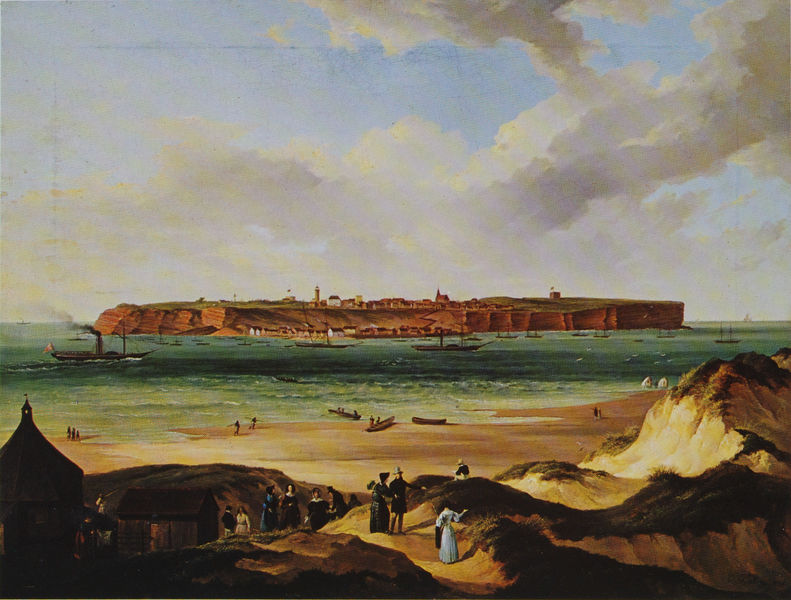
Titel: Ansicht der Insel Helgoland
Künstler: Johann Georg Christian Perlberg
Standort: München
Institution: Neue Pinakothek
Schlagwörter: blau, dunkel, felsen, gemälde, himmel, mann, meer, schatten, wasser, weiß, wolken, frauen, gelb, grün, landschaft, menschen, sand, see, sitzen, stadt, ufer, bewegung, braun, damen, frau, grau, hell, hut, kleid, kleider, licht, männer, dame, gras, haus, rot, schirm, tier, tiere, weg, wolke, beige, fest, gesellschaft, leute, malerei, zylinder, mensch, bild, öl, ferne, horizont, häuser, hügel, gehen, gewässer, hütte, kirche, qualm, rauch, sonne, insel, land, figur, realismus, paar, england, boot, boote, kamin, kinder, schornstein, schuppen, turm, helldunkel, hellblau, landschft, gischt, küste, schiff, schiffe, segel, sommer, strand, welle, wellen, ansicht, naturalismus, fahne, fischer, flagge, mast, düne, dünen, fels, dorf, landschaftsmalerei, steil, hütten, ausflug, hafen, masten, dampf, dampfer, dampfschiff, flut, möwe, möwen, seestück, staffage, wogen, blue, church, crowd, hat, men, oil, people, red, white, women, black, dress, dresses, figures, green, grey, painting, woman, yellow, ruderboot, rudern, brown, betrachter, klippe, ozean, steilküste, kirchen, spaziergang, sandstrand, leuchtturm, geld, felsig, baun, leinwand, fisch, glocke, smoke, sandstein, cliff, cloud, clouds, heaven, man, rock, rocks, sky, boat, building, girl, hill, hills, house, lake, landscape, mountain, mountains, ocean, orange, sea, ship, shore, water, waves, kapelle, horizon, houses, island, roof, sun, tower, siedlung, boy, noble, fähre, laute, spaziergänger, nordsee, coast, grass, light, river, path, view, color, realism, hats, walking, birds, couple, ladschaft, azur, beach, boats, cliffs, cloudy, sail, seascape, wave, flag, zelt, town, inseln, sunlight, victorian, outside, person, sunny, city, day, flags, festland, ankerplatz, fort, nachen, antique, temple, buildings, menschne, walk, moire, dampfboot, english, harbor, harbour, überschau, canoe, fire, cottage, sylt, calm, oberland, ausflugsinsel, blue dress, clue, couples, dune, dunes, eiland, gowns, helgoland, hochsee, hochseeinsel, horizonz, hügeld, isle, knolls, leisure, lighthouse, outdoors, perople, play, poeple, riff, schaufelraddampfer, seaside, ships, steam, steamboat, strandhäuser, tent, tourist, travel, unterland, vacation, verschattung, victorians, walkers, sunset, bay, paint, fishermen, rowboat, entfernung, shrubs, top hat, schif, humans, port, klippen, sailing, seashore, el greco, dali, cylinder, rocky, moat, dock, landing, tide, cottages, settlement, shed, warm, insel#, fuck, clay, boars, marine, sailing ship, sanddune, beac, immigrants, guy, clods, tents, shurbs, marinistic, shio, huts, steamer, puritans, scenic, columbian, woilke, sandtsrand, blue green white, plateau, canoes, gulf, sands, seaport, sandy beach, beches, gal, inse, mainland, sjip, fisherboats